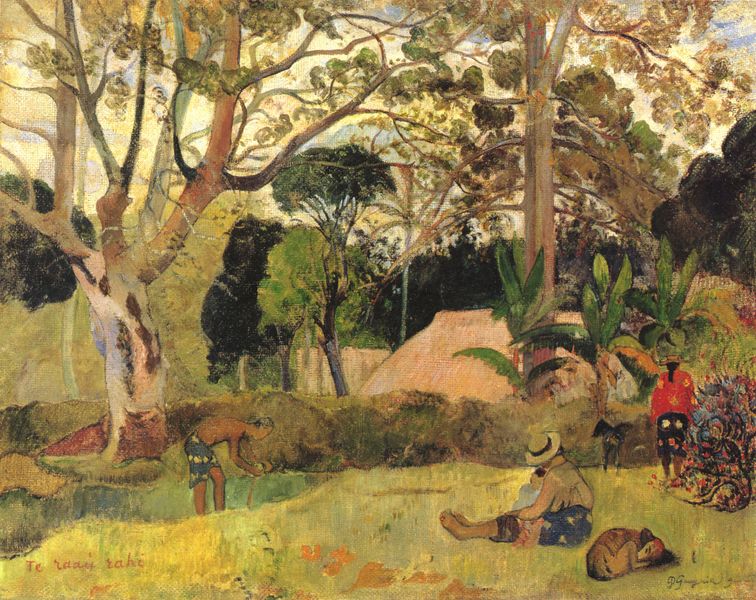
Titel: Der große Baum (Te raau rahi)
Künstler: Paul Gauguin
Standort: Chicago (Illinois)
Institution: The Art Institute of Chicago
Schlagwörter: baum, blau, blätter, dunkel, gemälde, himmel, laub, mann, schatten, wasser, wolken, aquarell, baumstämme, bäume, fluss, frauen, gelb, grün, landschaft, menschen, ocker, see, sitzen, teich, ufer, wäsche, äste, blumen, braun, bunt, frau, hell, hut, licht, männer, orange, schwarz, stroh, ölbild, dach, gras, haus, hund, rot, tier, tiere, tuch, wiese, beige, expressionismus, flächig, malerei, rock, hose, mensch, signatur, öl, ast, feld, häuser, natur, stamm, strauch, zweige, büsche, gebüsch, gewässer, hütte, sonne, sträucher, boden, insel, gold, tücher, familie, kind, pflanzen, rosa, wald, arbeit, garten, pflücken, sommer, schlafen, moderne, warm, afrika, farben, hitze, dächer, hütten, pause, rast, arbeiter, figuren, wetter, blue, hat, people, red, white, women, black, green, painting, sit, sitting, woman, yellow, zopf, zigarre, inschrift, pink, brown, palm, palme, plant, exotik, exotisch, gauguin, katze, südsee, lendentuch, urlaub, lichtung, paul, titel, durcheinander, beschriftung, leinwand, entspannung, schwarzer, freiheit, man, sky, tree, reise, rinde, house, lake, landscape, nature, water, urwald, island, roof, trees, plantage, kakteen, palmen, child, tempel, forest, grass, river, stream, bushes, garden, plants, im freien, mother, dog, sklaven, couple, person, ras, human, park, clothes, leaves, family, plan, art, pastel, paul gauguin, dschungel, tahiti, ureinwohner, animal, bush, cow, farmer, branches, cottage, impressionist, ried, rainbow, fish, leaf, leisure, fields, resting, sleeping, baby, native, paint, fishing, gaugain, work, africa, humans, atmosphere, worker, tan, father, son, kid, exotic, sari, pet, ausland, eingeborener, skirts, farming, shorts, bermudas, sonnenhust, wickelröcke, tropical, peoples, morning, harvest, pont, primitivismus, topless, tress, laying, jungle, kilt, forestry, natives, tag, caribic, ativetropical, skrits